Question: I develop my first application in Java for Windows. I need make simple form wich contains left and right panels. Left panel contains input field at the top and list bellow it. Right field contains web browser.
I placed all component on frame, but text field height it too large. I need, that it height was one or two line, all place bellow must place list.
How can I do this?

<URL>
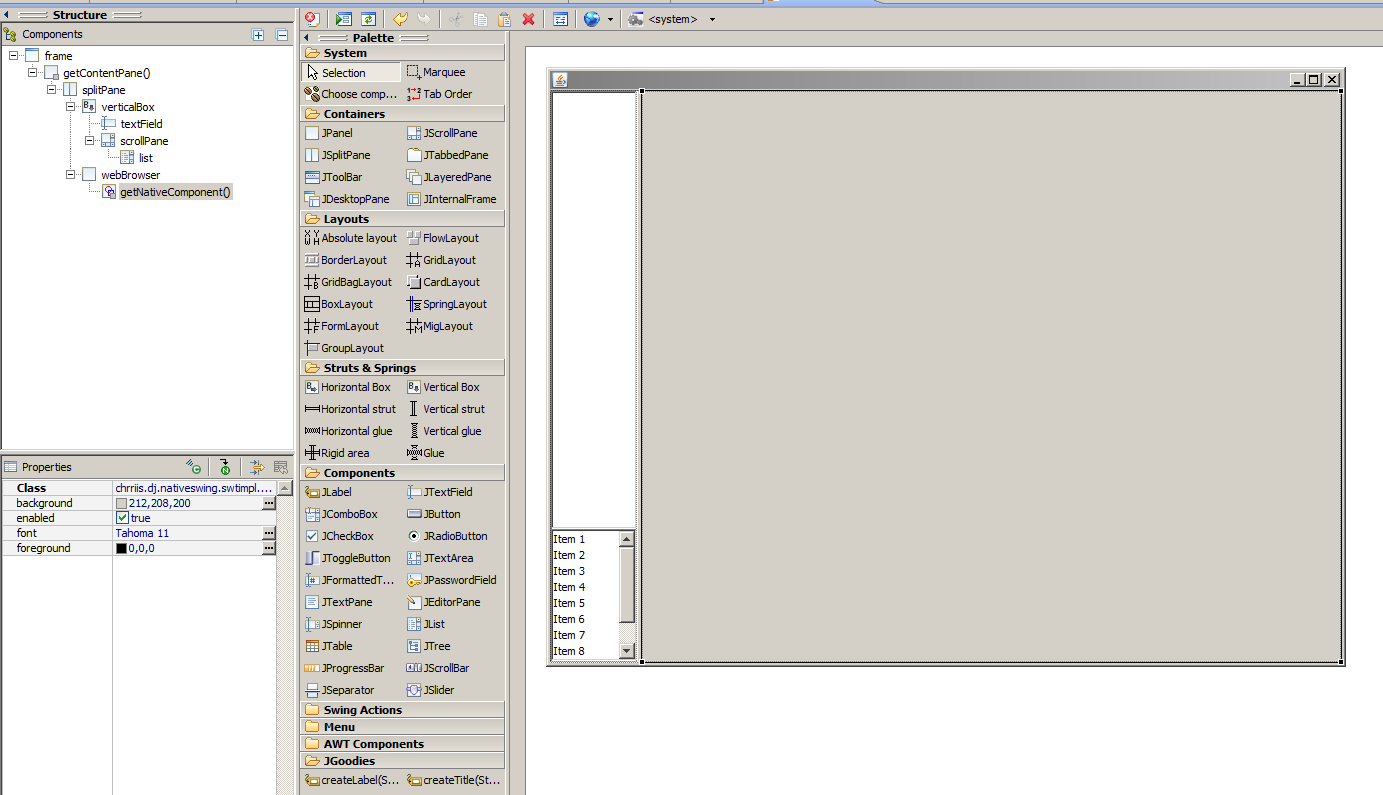
Answer: The following code should give all available space under a one-line textfied to the list
'''
JPanel container = new JPanel( new BorderLayout() );
container.add( new JTextField(), BorderLayout.NORTH );
container.add( new JScrollPane( list ), BorderLayout.CENTER );
'''
Absolutely no idea how to achieve this with a drag-and-drop Swing UI designer.